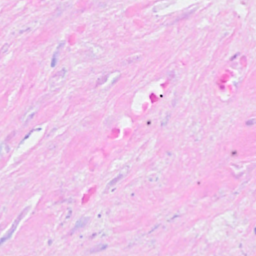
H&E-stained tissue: Breast